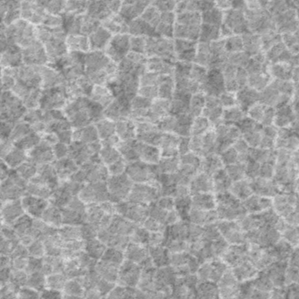
Label: frost